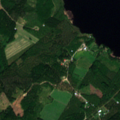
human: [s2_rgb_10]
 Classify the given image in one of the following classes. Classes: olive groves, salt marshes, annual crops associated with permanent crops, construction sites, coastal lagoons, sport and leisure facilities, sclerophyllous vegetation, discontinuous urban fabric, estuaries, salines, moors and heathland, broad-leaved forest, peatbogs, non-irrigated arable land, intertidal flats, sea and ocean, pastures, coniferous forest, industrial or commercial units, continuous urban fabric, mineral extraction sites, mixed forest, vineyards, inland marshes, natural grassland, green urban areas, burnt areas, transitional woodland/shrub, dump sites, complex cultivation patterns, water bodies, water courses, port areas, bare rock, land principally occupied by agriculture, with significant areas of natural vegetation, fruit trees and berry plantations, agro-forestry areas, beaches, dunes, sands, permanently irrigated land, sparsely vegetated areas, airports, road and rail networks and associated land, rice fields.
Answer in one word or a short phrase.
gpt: broad-leaved forest, mixed forest, water bodies